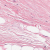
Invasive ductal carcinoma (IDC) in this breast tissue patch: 0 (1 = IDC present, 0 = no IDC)